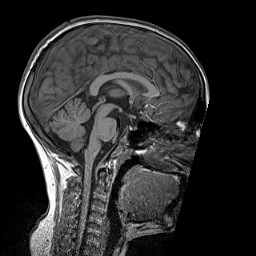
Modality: T1w
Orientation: sagittal
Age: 12
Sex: male
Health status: ill